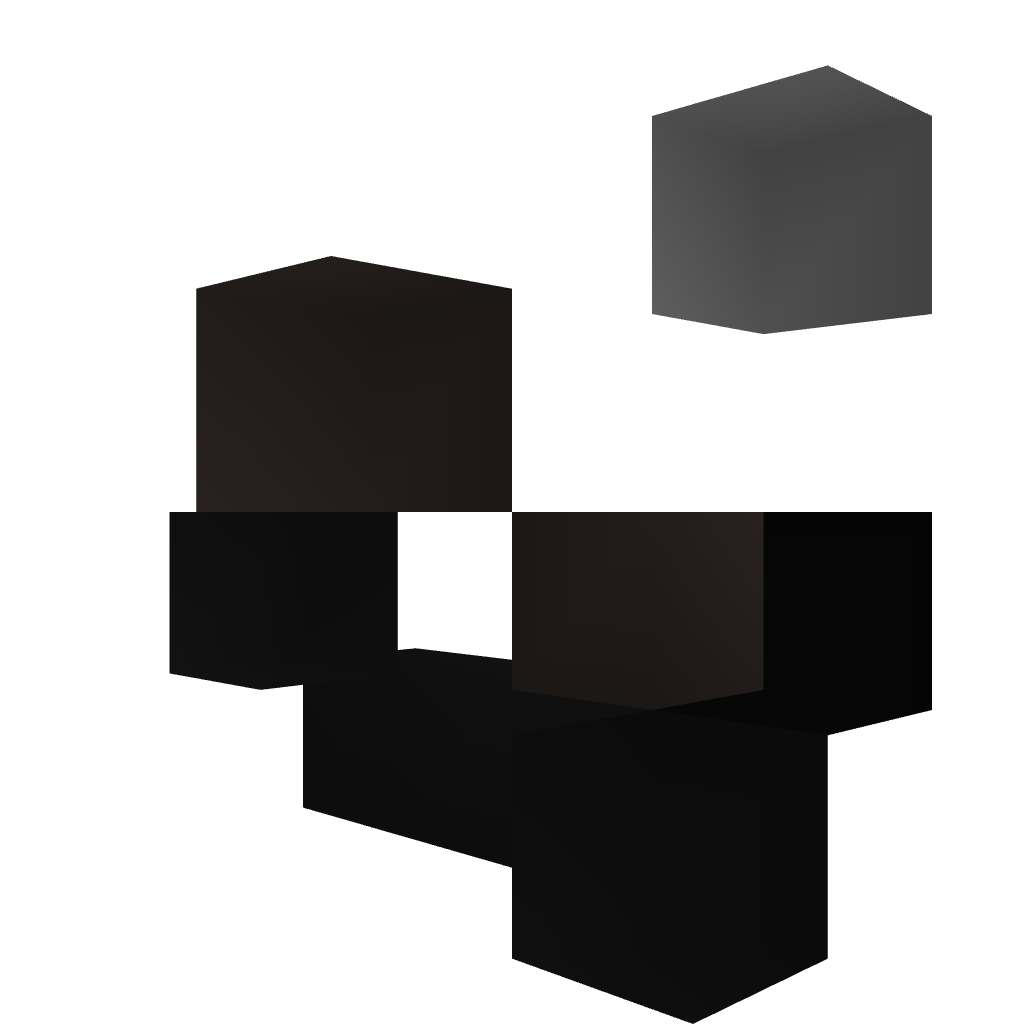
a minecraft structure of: Simple Casino